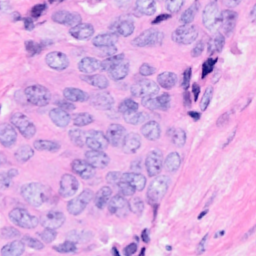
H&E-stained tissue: Breast